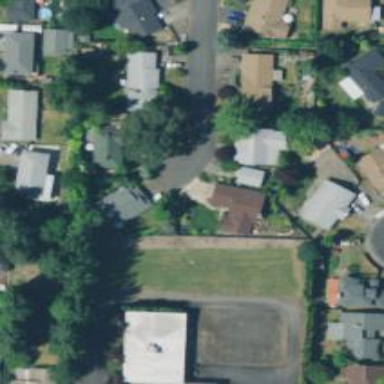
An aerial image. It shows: Residential area consisting of single-family homes.